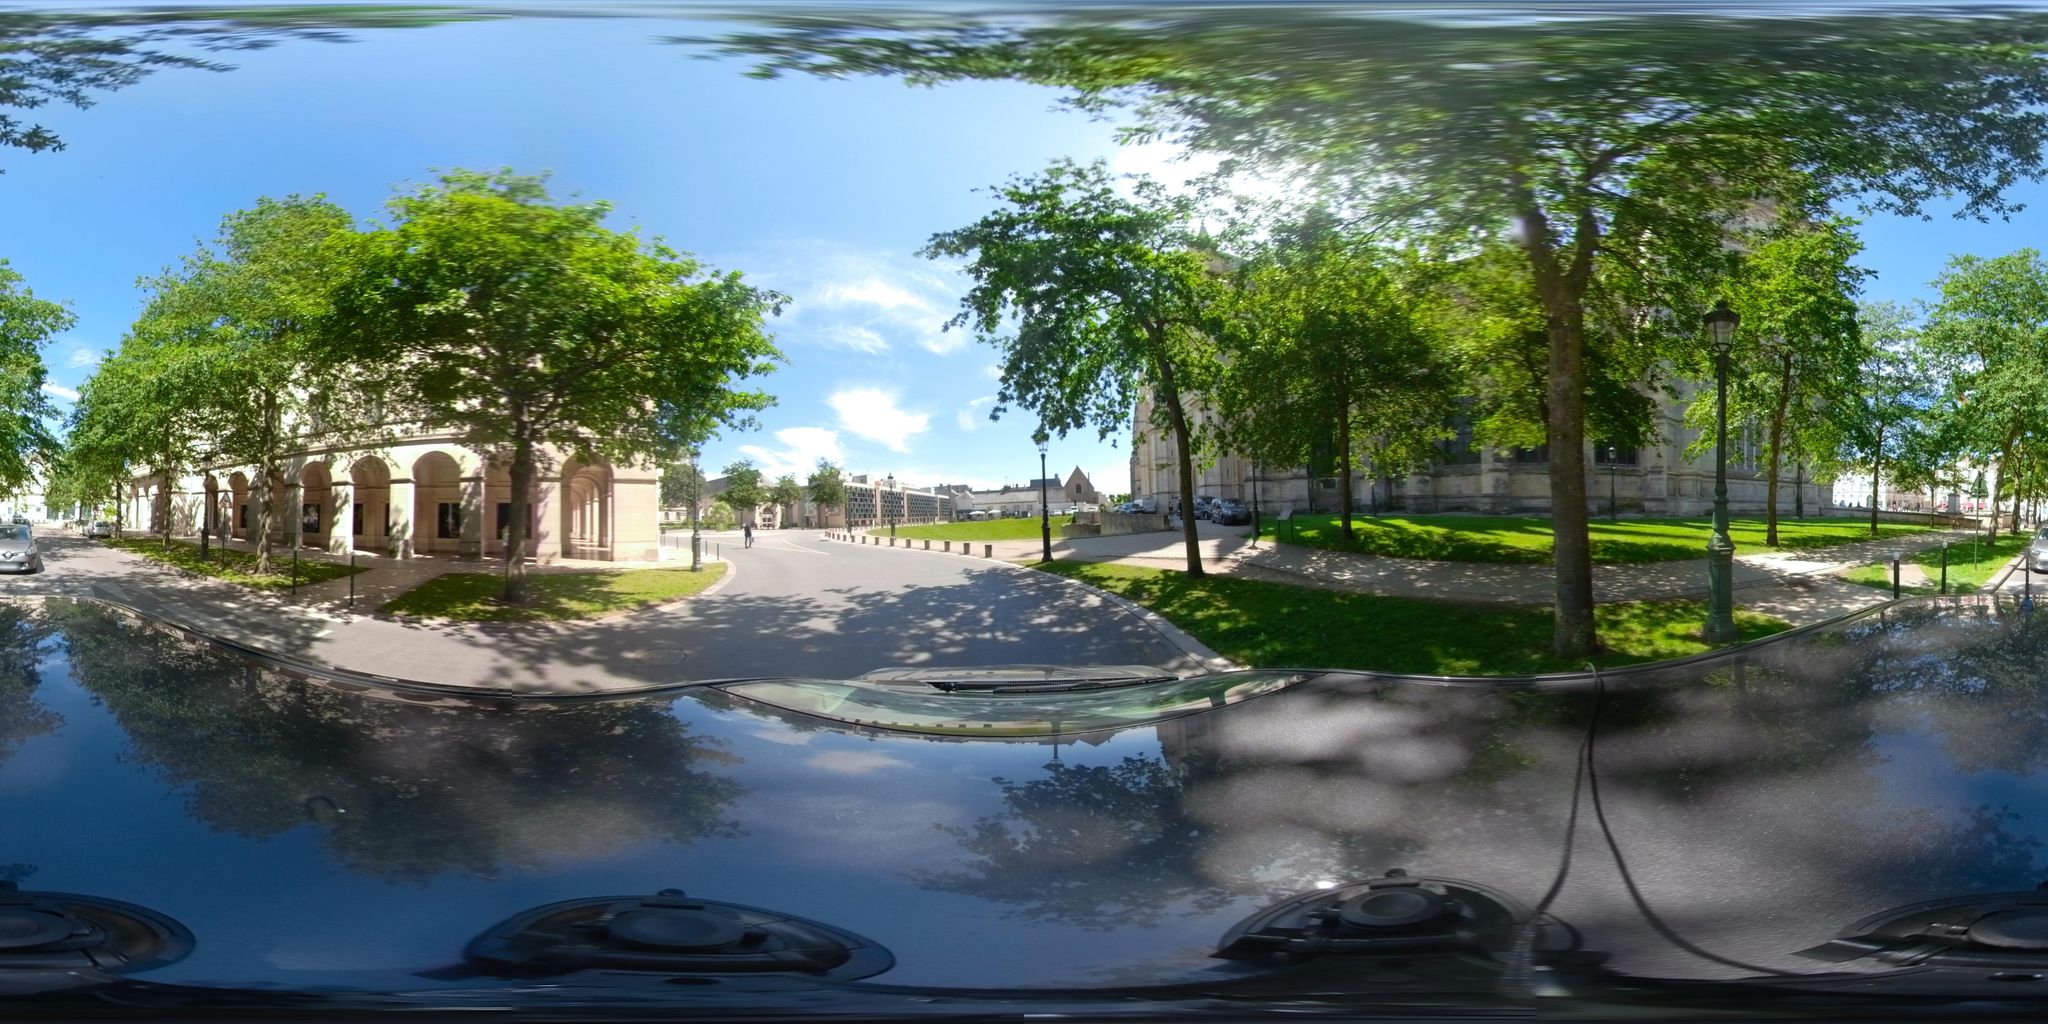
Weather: clear
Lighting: day
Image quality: slightly poor
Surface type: cycling surface
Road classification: tertiary, living_street
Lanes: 2
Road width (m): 6
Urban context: urban centre
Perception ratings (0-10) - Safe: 5.65, Lively: 6.29, Beautiful: 2.38, Boring: 2.68, Depressing: 7.57, Wealthy: 9.03